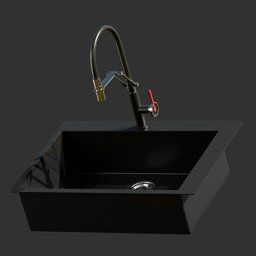
Label: appliances